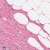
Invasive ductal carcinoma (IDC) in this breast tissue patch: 0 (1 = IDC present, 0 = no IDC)